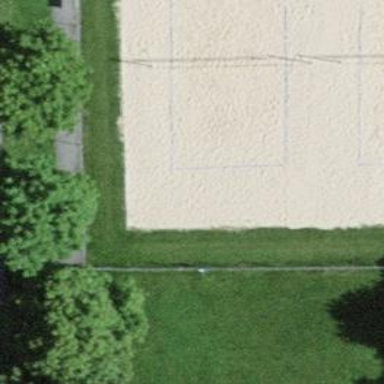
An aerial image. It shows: Sandy pitch designated for beach volleyball.